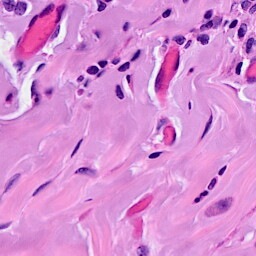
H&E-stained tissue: Breast